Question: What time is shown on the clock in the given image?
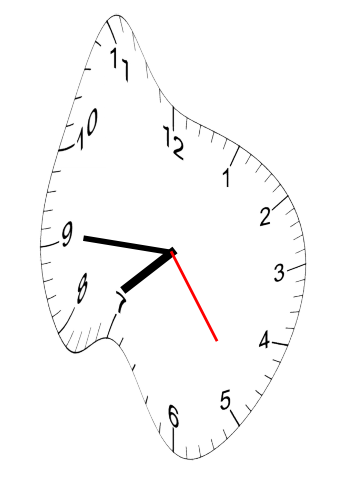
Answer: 07:45:24